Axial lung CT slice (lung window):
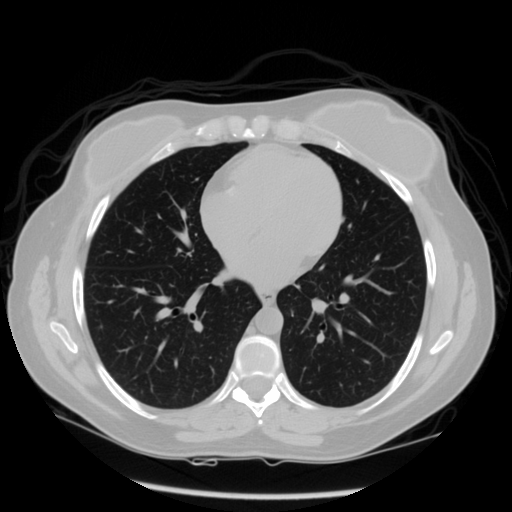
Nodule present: no